Interaction volume radius: 10 \u00c5
Interaction volume height: 15 \u00c5
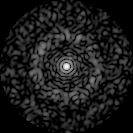
Disorder parameter: 0.8516